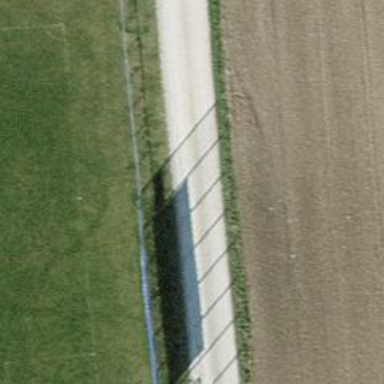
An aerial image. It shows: Fence with chain link type.